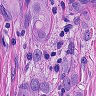
Metastatic tissue present: yes